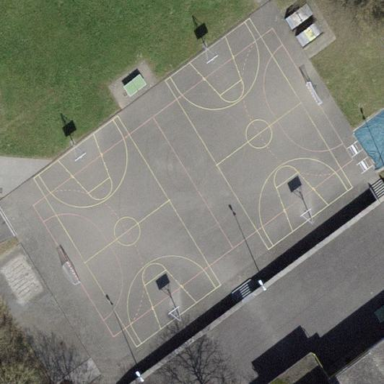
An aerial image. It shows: Multi-sport pitch with asphalt surface.